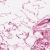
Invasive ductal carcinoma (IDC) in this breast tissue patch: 0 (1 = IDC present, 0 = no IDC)